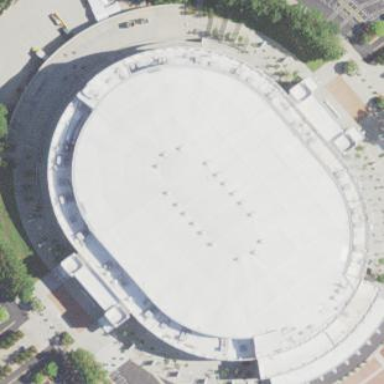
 offering facilities for basketball and hockey."